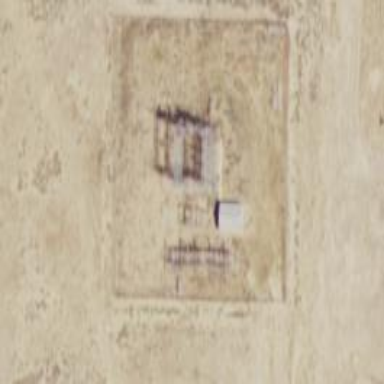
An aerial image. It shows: Power substation enclosed by fence.